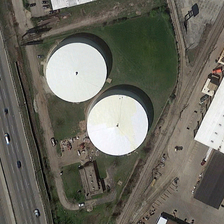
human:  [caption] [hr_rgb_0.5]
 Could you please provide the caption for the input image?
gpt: two white storage tanks are near a road with cars .

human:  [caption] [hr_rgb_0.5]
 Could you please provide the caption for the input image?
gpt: two white storage tanks are near a road with cars .

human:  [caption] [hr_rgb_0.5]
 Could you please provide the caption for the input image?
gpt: two white storage tanks are near a road with cars .

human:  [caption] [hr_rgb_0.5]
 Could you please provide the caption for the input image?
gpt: two white storage tanks are near a road with cars .

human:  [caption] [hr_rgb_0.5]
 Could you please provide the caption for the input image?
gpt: two white storage tanks are near a road with cars .